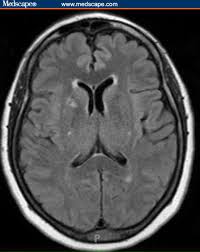
Label: notumor